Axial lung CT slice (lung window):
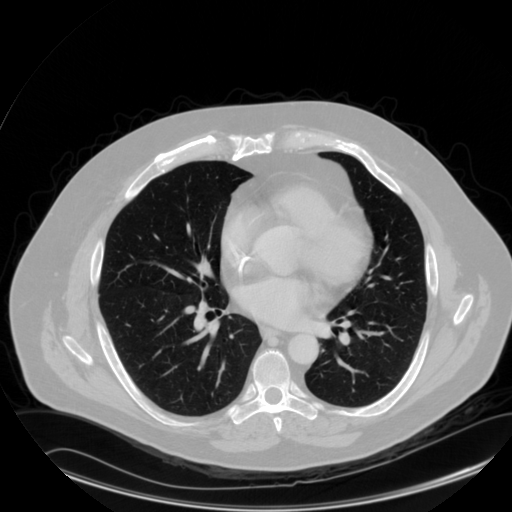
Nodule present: no